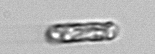
Label: Dactyliosolen_fragilissimus